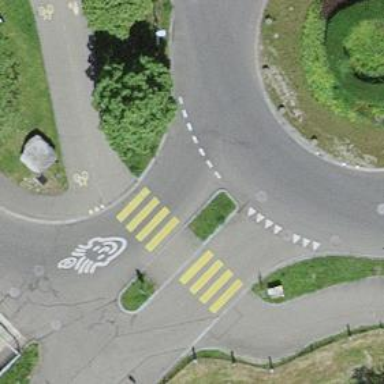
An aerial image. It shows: Zebra crossing with road island.